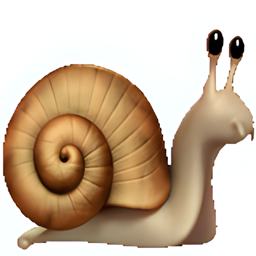
Name: snail
Emoji: 🐌
Group: Animals & Nature
Sub-group: animal-bug